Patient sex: M
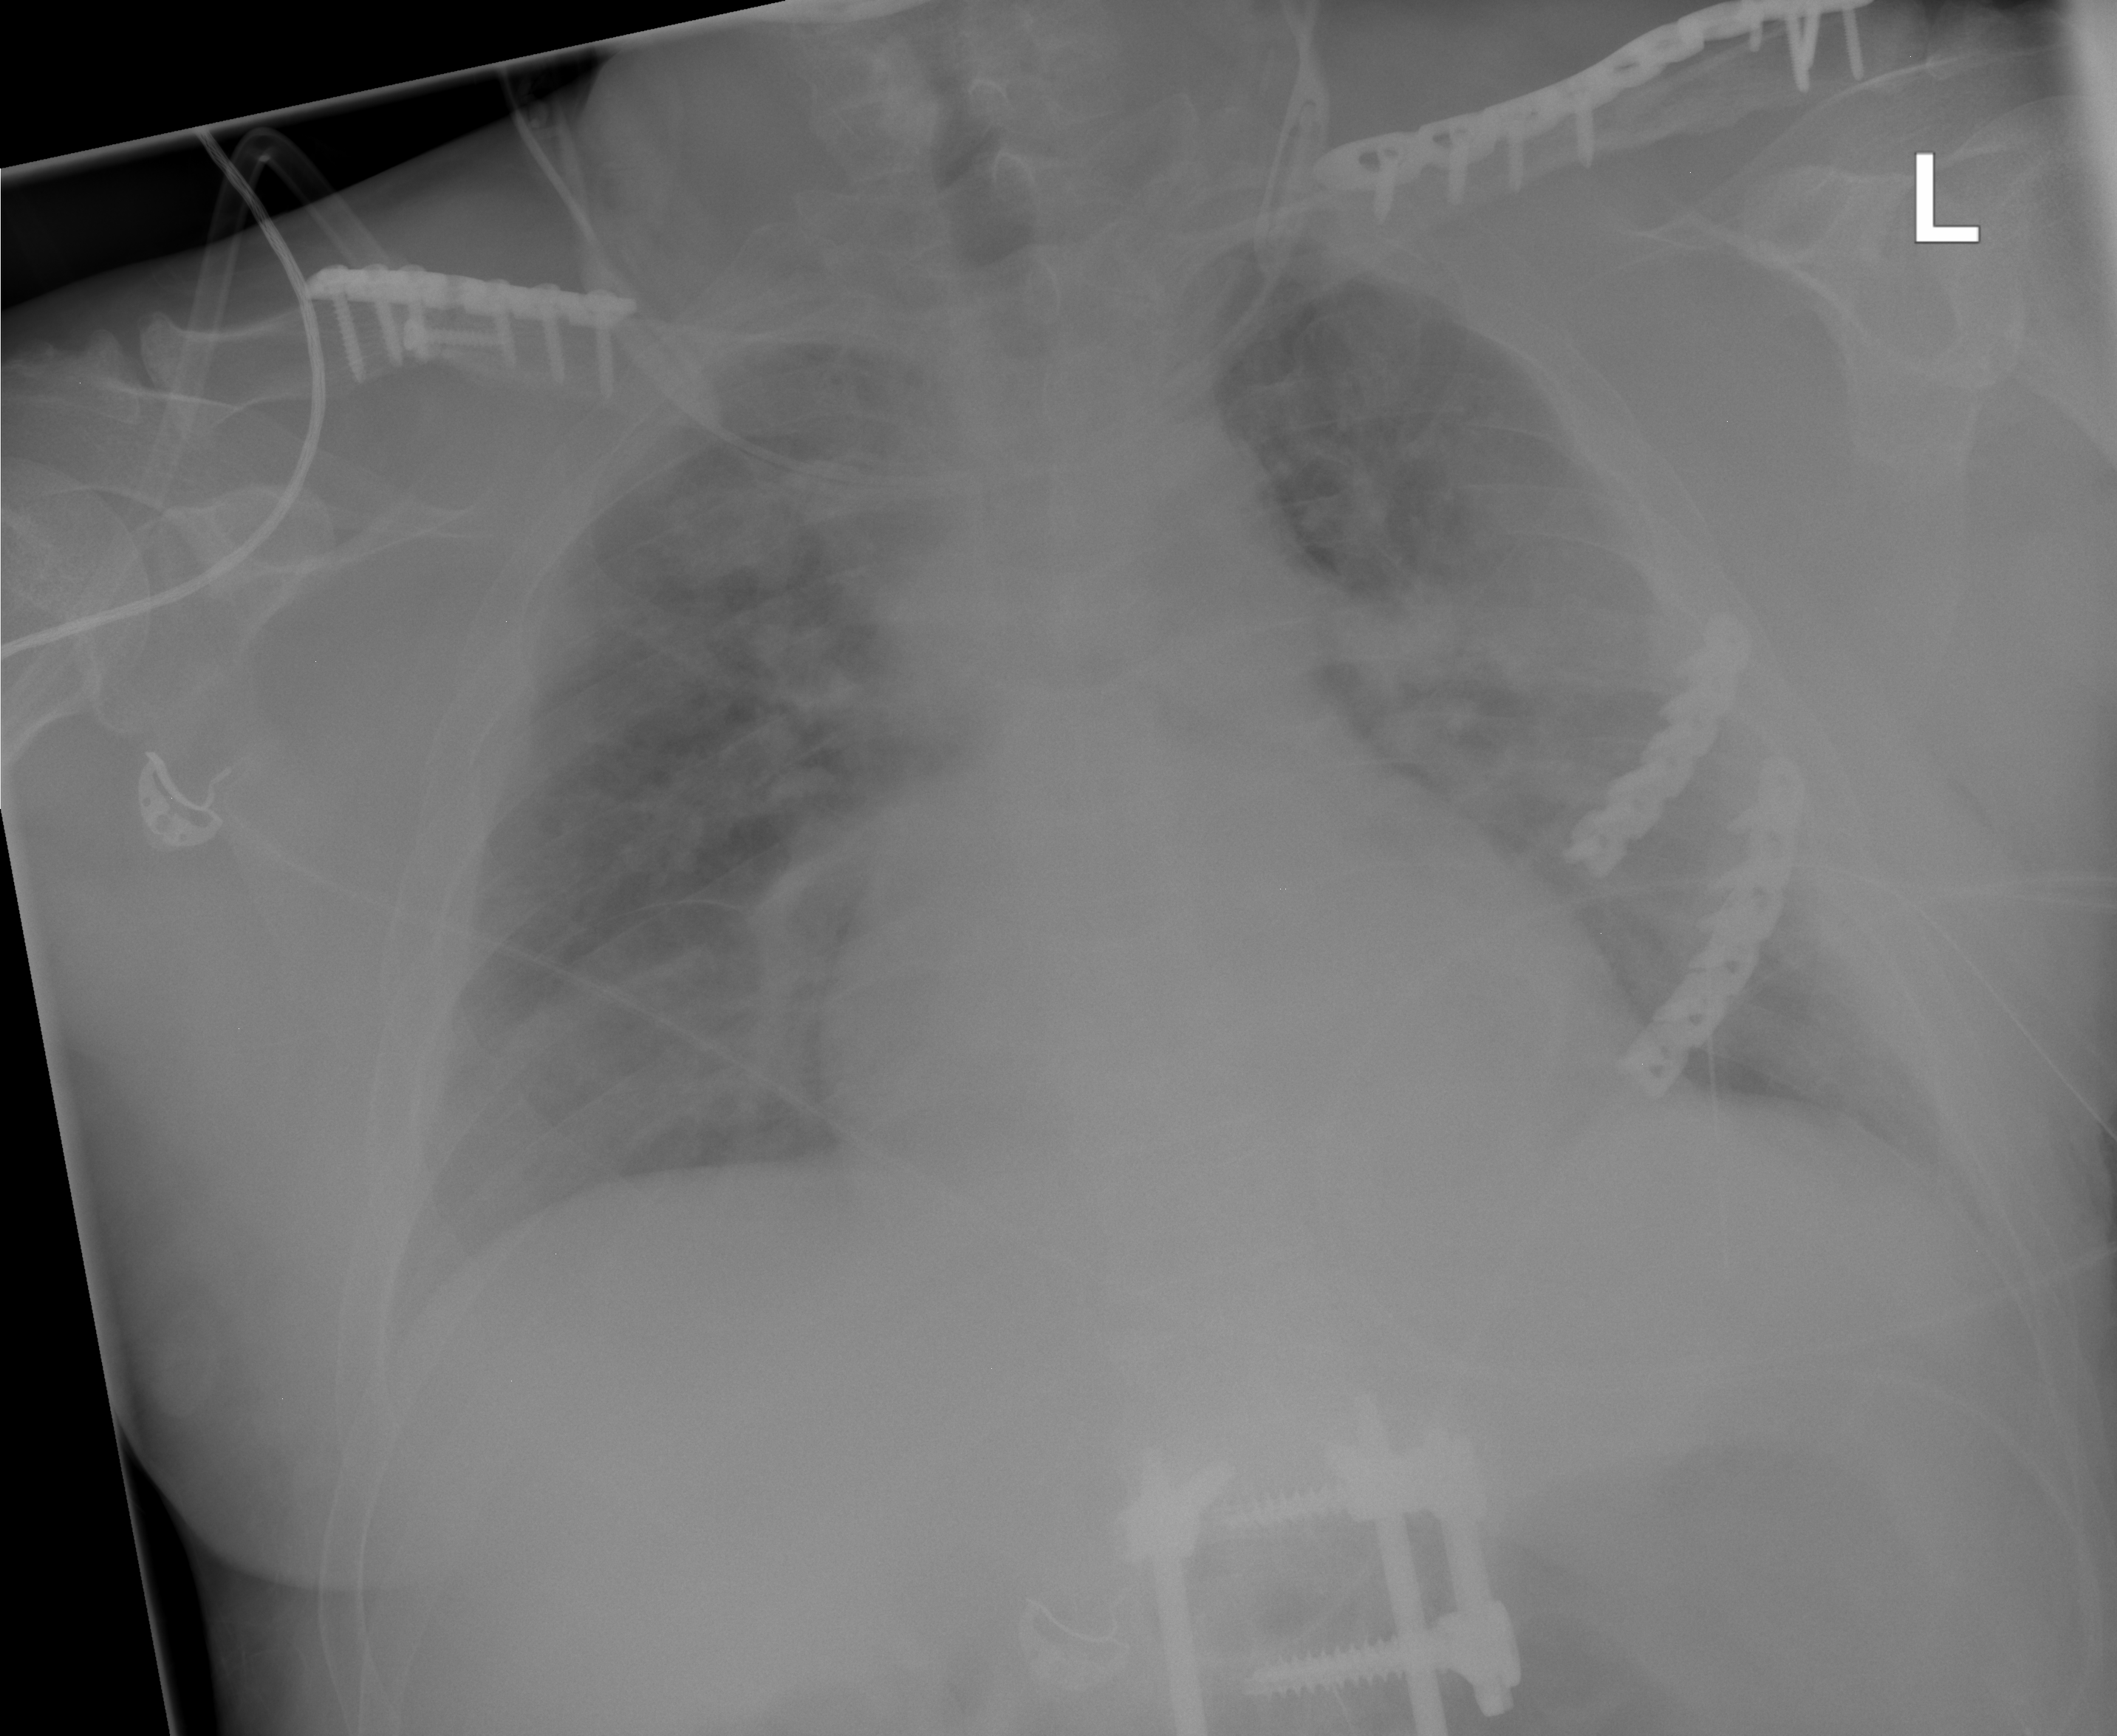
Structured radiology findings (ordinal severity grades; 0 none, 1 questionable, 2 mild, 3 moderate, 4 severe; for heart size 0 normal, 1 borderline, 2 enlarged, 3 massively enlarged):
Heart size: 0
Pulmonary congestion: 0
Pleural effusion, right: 0
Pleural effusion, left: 0
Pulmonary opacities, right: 0
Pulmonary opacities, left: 2
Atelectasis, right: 2
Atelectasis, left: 2